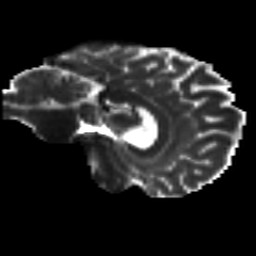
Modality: T2w
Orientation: sagittal
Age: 34
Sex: male
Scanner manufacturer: siemens
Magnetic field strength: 3 T
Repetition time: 8.8 s
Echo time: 0.085 s